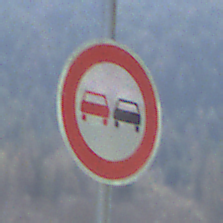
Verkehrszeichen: Ueberholverbot
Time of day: MorningAfternoon
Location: Outdoor (Nature)
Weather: PartlyCloudy
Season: NotSpecified
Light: Natural